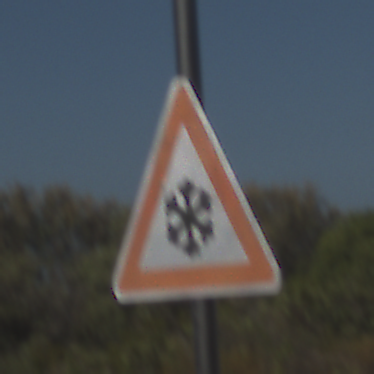
Verkehrszeichen: SchneeOderEisglaette
Umgebung: Outdoor, Nature
Tageszeit: MorningAfternoon
Wetter: Clear
Licht: Natural
Jahreszeit: NotSpecified
Kontrast: HighContrast